Aerial crown-view tile of a tropical tree (Barro Colorado Island, Panama), acquired 20250715:
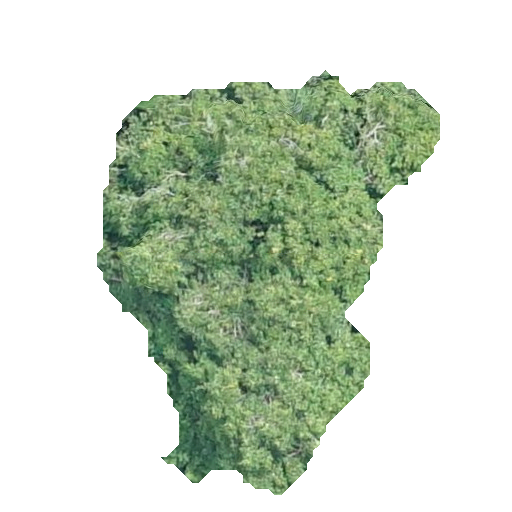
Species: Protium stevensonii
GBIF accepted scientific name: Tetragastris panamensis
Crown area: 137.881 m²